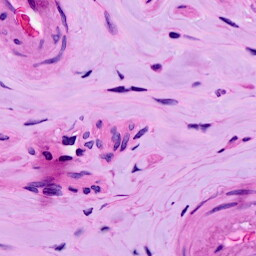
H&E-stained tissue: Ovarian